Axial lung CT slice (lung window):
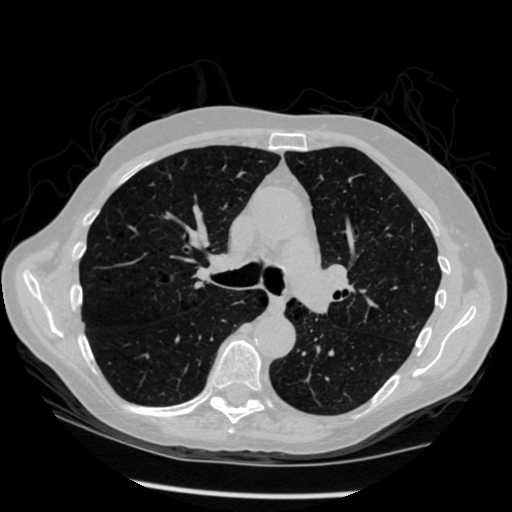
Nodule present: no